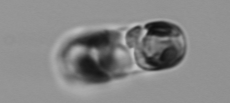
Label: Guinardia_delicatula_TAG_internal_parasite